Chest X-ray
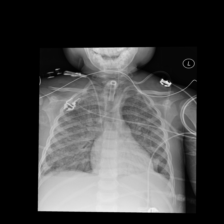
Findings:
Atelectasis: negative
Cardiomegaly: negative
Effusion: negative
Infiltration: negative
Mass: negative
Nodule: negative
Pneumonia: negative
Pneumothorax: negative
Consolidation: negative
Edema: negative
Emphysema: negative
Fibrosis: negative
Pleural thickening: negative
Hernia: negative